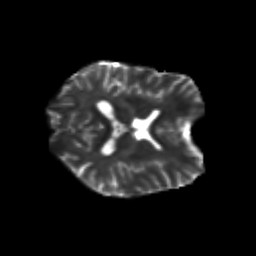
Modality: T2w
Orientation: axial
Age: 26
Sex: female
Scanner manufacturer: siemens
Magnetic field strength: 3 T
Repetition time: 3.5 s
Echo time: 0.113 s